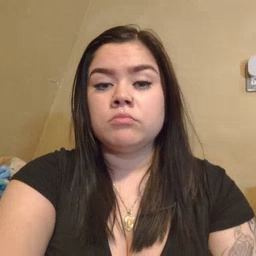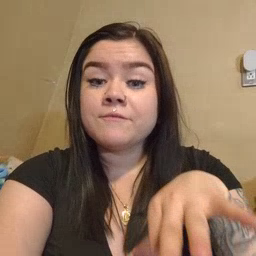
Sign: find